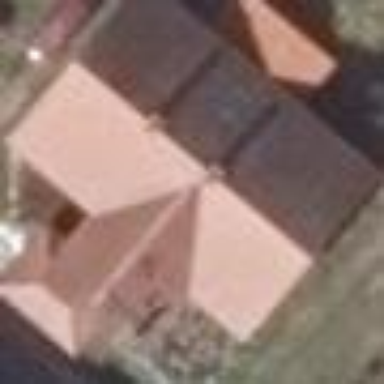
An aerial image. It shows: Residential building.